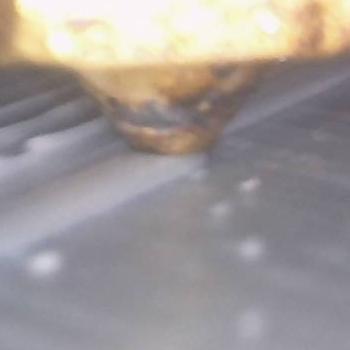
Flow rate: 158%